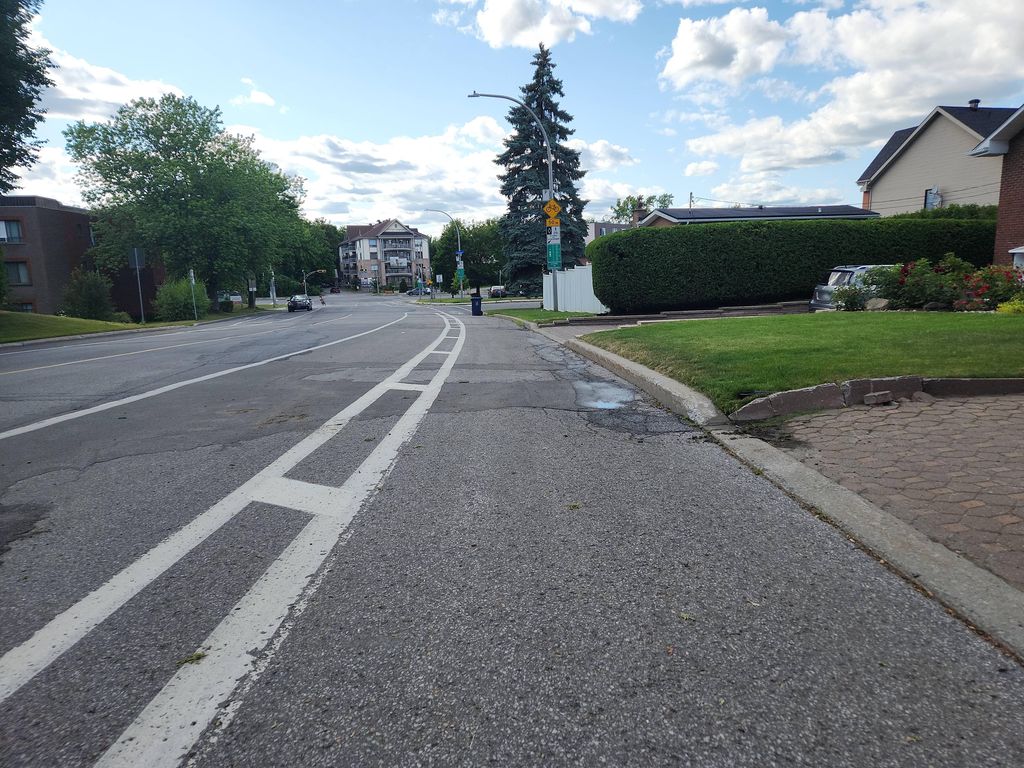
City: montreal